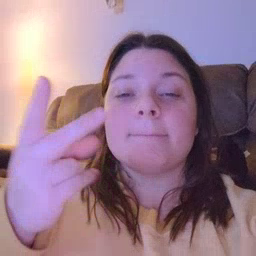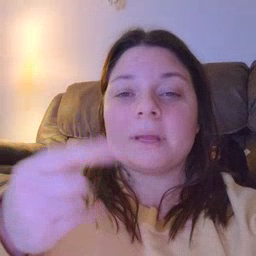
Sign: puppy